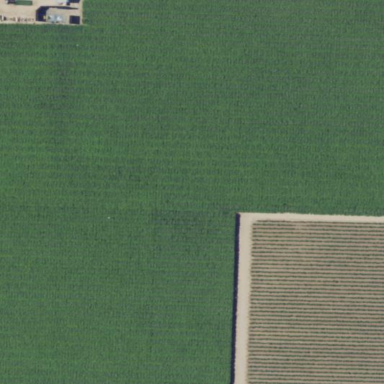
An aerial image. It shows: Vineyard.